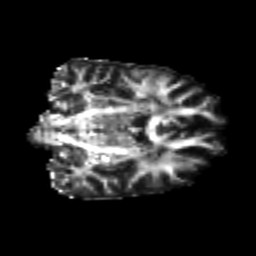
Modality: FA
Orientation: coronal
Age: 24
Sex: male
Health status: healthy
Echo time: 0.074 s